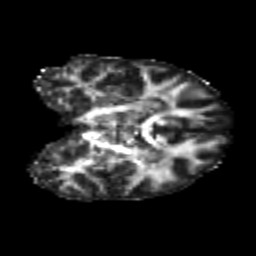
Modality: FA
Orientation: coronal
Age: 20
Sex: female
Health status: healthy
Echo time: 0.074 s